Field crop: tomato
Growth stage: 2
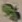
Species: solanum